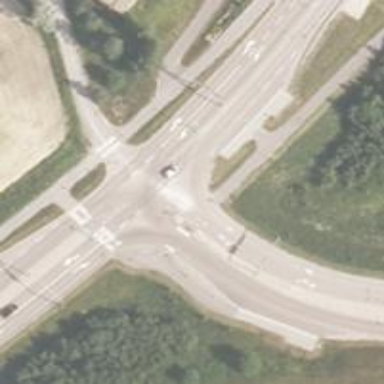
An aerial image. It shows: Asphalt road with secondary link designation.